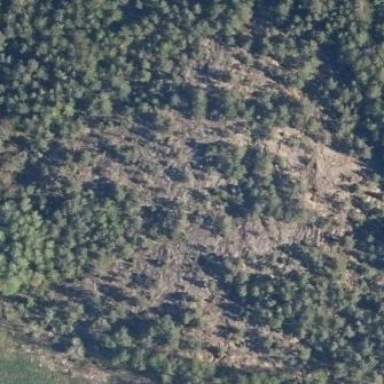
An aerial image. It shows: Landscape of bare rock.